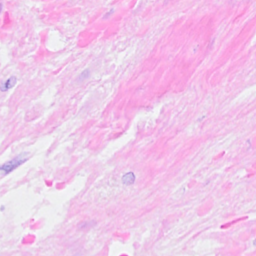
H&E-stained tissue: Breast